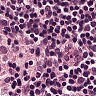
Metastatic tissue present: no